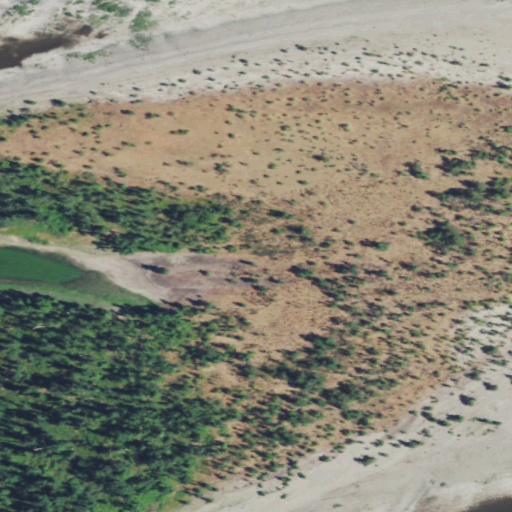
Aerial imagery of island in Washington named Ives Island containing herbaceous wetlands, woody wetlands, barren land, and shrub